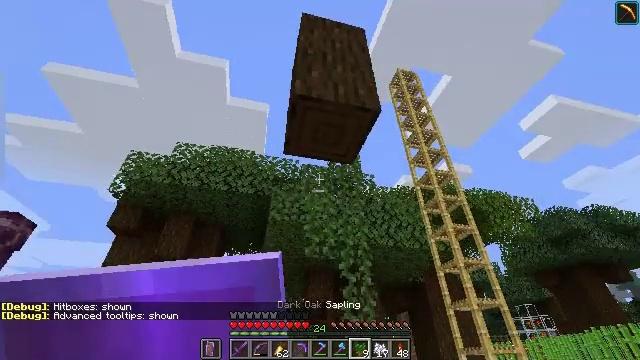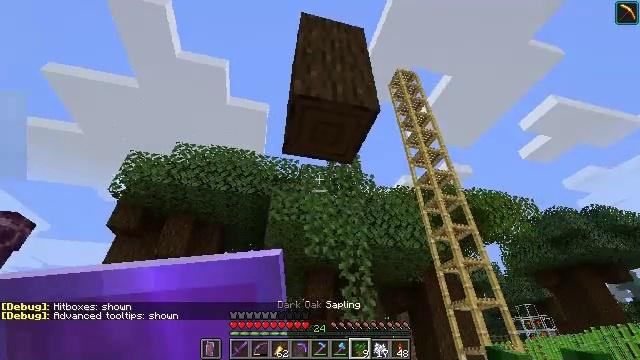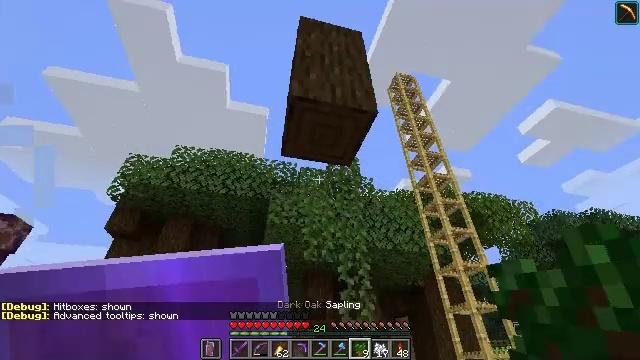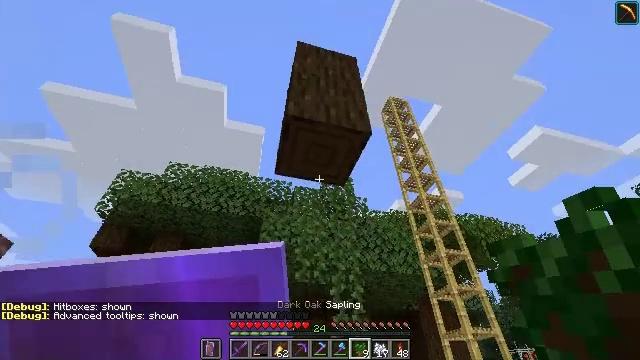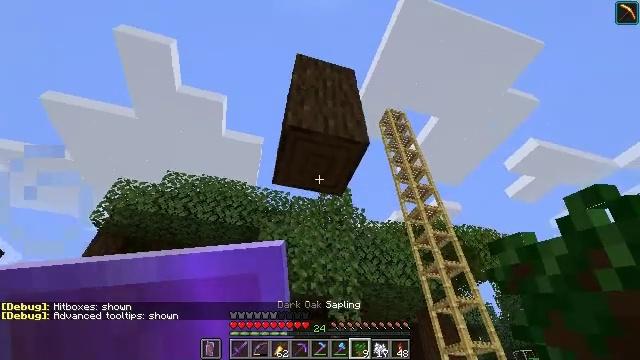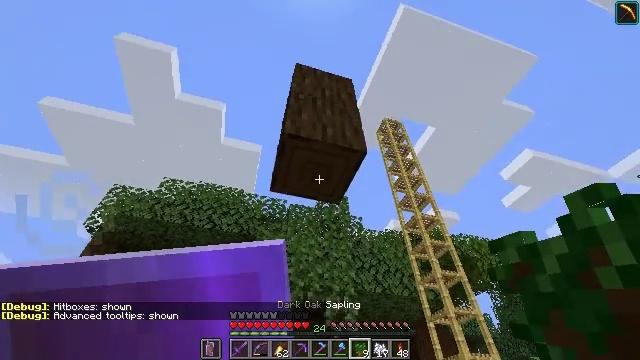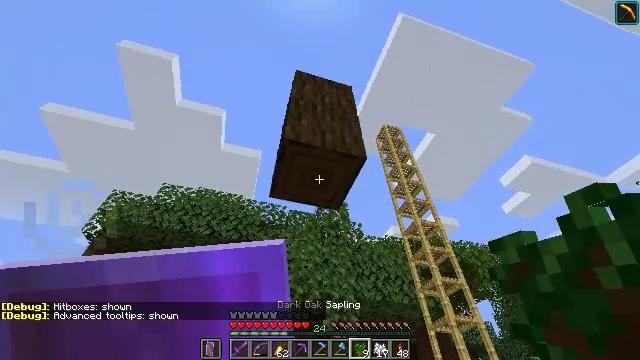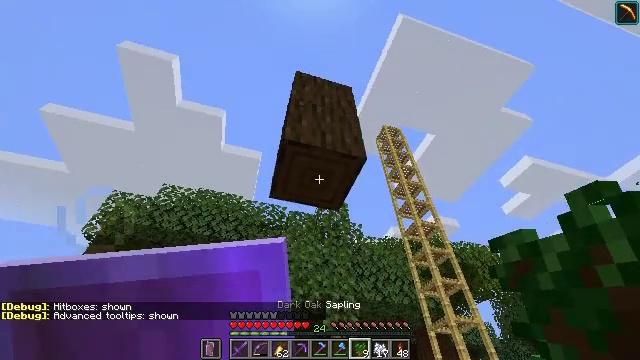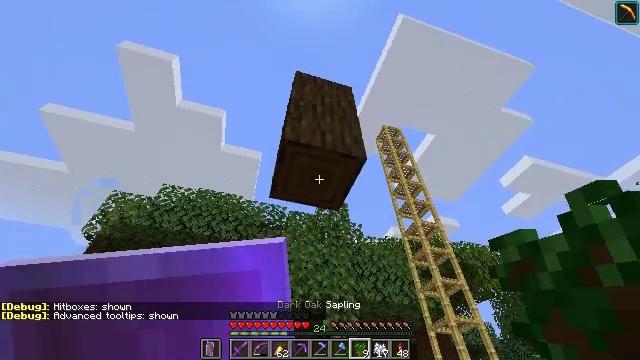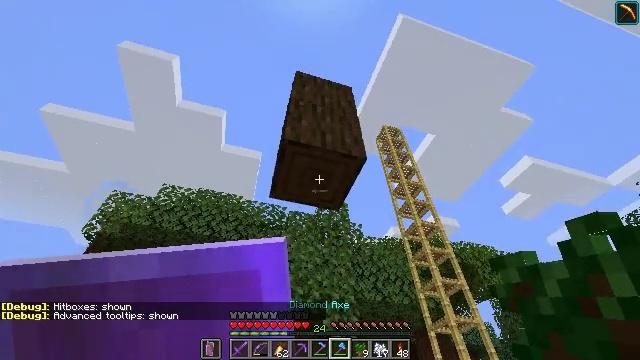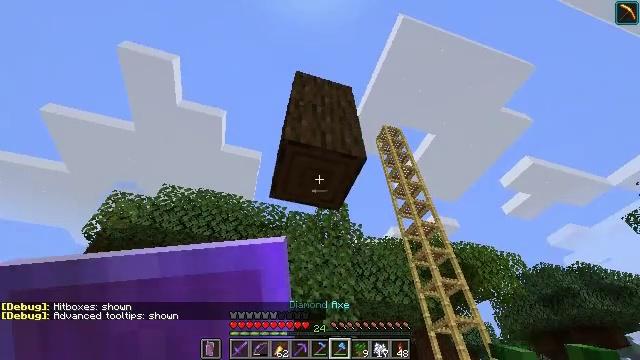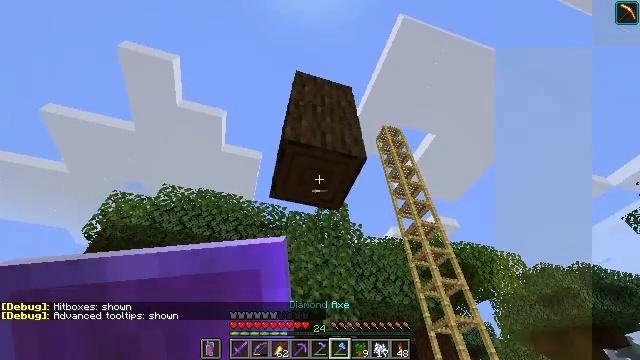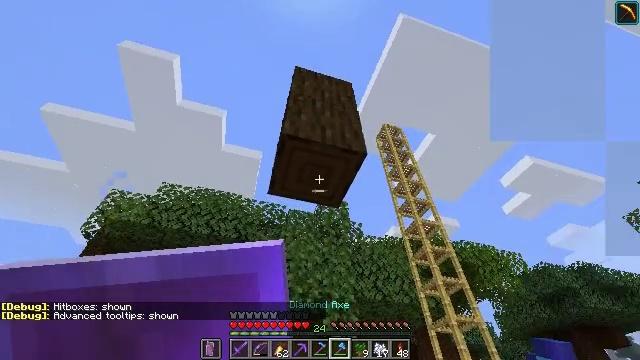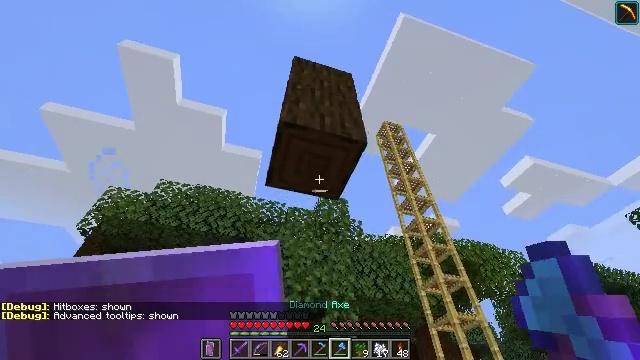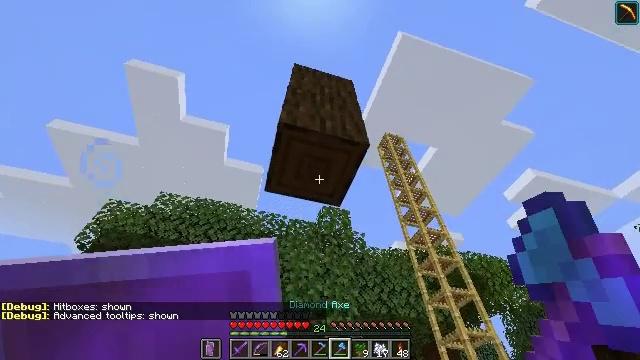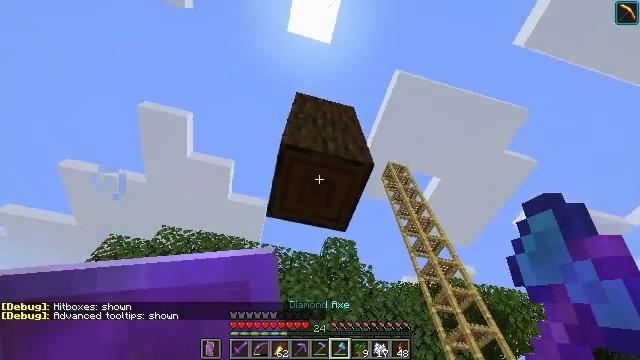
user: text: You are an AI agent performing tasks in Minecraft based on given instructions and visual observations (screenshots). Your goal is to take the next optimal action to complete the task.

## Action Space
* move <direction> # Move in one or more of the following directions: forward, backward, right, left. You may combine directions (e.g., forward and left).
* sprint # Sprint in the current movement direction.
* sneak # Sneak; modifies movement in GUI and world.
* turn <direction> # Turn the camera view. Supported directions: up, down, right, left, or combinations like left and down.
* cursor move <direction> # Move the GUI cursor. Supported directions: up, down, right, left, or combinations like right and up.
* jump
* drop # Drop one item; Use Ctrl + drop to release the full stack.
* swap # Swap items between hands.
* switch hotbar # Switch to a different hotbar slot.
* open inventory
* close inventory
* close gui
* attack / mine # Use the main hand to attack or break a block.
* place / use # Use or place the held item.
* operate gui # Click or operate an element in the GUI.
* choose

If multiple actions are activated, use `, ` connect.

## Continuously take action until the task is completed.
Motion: motion action
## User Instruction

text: Collect dark oak log for building.
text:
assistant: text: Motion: no_op
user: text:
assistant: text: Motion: no_op
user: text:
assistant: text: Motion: turn right and up
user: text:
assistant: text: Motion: turn up
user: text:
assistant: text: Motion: turn up
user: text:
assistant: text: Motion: turn up
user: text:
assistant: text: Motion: no_op
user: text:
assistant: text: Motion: no_op
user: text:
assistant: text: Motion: no_op
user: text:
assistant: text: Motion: no_op
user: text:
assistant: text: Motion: no_op
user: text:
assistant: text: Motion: move forward
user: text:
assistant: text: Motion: move forward
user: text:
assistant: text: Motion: move forward, turn up
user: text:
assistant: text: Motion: move forward, turn left and up
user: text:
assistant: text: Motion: move forward, turn left and up
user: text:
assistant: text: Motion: turn up
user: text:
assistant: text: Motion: turn up, attack / mine
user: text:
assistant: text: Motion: turn up, attack / mine
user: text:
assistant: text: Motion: turn up, attack / mine
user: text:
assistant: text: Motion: attack / mine
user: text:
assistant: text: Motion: attack / mine
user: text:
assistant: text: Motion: attack / mine
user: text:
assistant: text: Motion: attack / mine
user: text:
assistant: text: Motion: attack / mine
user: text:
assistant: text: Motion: attack / mine
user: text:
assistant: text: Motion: attack / mine
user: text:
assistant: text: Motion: attack / mine
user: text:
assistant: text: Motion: attack / mine
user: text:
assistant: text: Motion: attack / mine